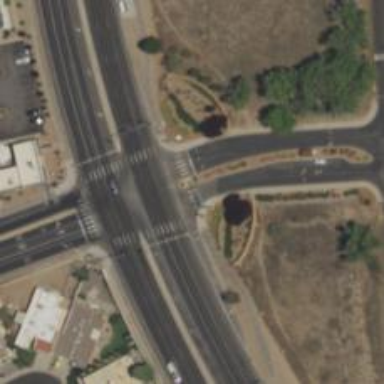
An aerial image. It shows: Marked footway crossing with pedestrian island.